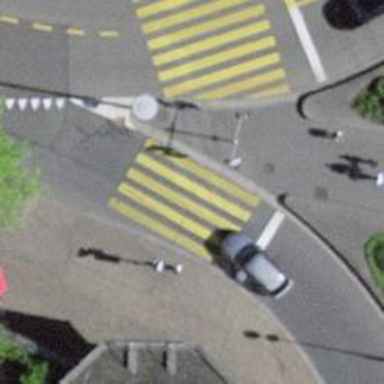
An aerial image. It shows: Crossing with traffic signals.